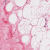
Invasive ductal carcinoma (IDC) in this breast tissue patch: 0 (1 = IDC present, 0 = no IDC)